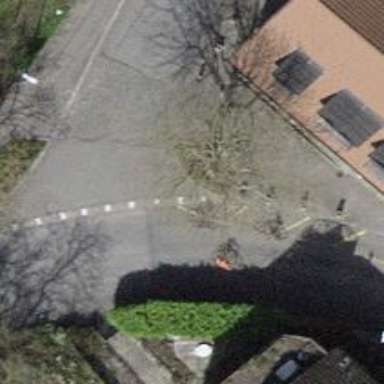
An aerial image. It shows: Bicycle parking area with wall loops.